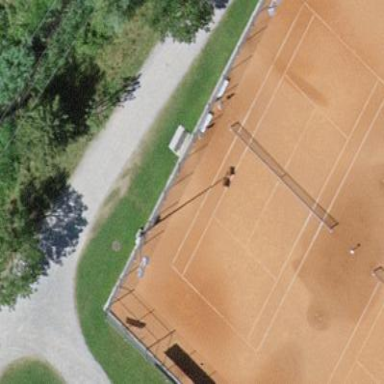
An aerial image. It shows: Tennis court on pitch.